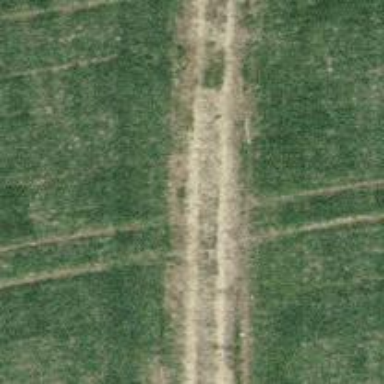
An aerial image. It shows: Track road with grade3 tracktype.